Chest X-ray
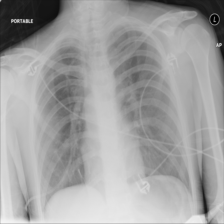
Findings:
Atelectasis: negative
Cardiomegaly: negative
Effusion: negative
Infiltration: negative
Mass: positive
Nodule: negative
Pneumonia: negative
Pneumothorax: negative
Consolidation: negative
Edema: negative
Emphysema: negative
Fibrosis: negative
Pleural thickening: negative
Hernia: negative